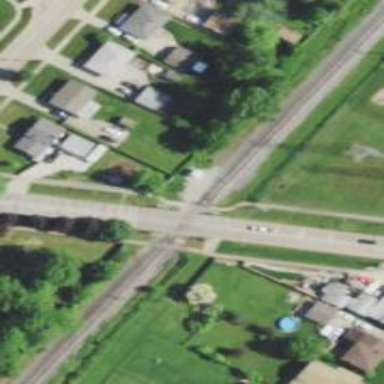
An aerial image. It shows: Railway level crossing.